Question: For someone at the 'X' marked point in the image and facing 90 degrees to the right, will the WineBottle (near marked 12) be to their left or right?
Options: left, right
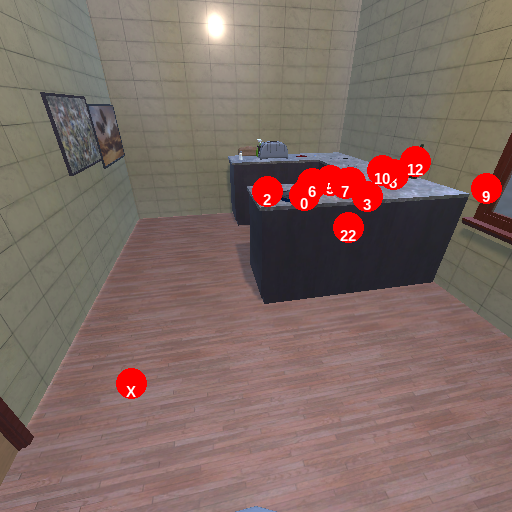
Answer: left